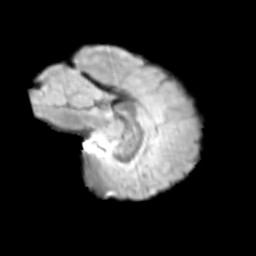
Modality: T2w
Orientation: sagittal
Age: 9
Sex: female
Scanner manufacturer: siemens
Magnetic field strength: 3 T
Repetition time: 3.8 s
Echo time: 0.07 s